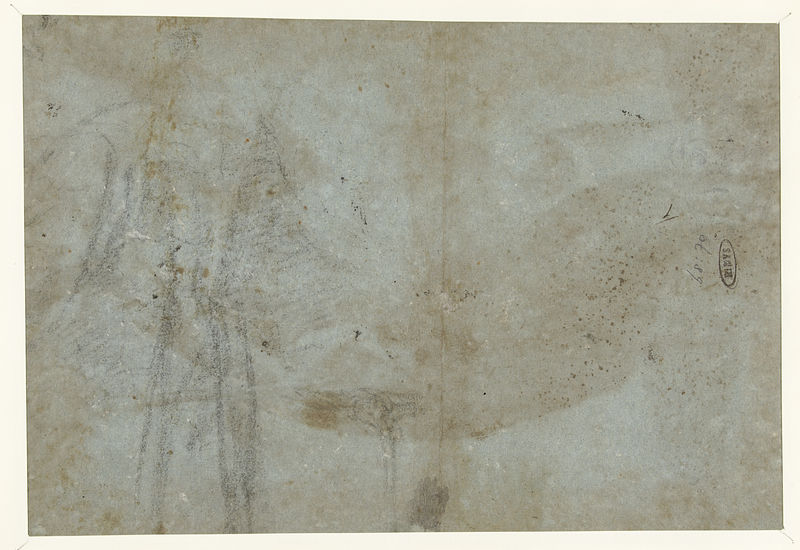
Titel: Schets van een staande man
Künstler: Pier Francesco Morazzone
Standort: Amsterdam
Institution: Rijksmuseum
Schlagwörter: blue, white, black, gray, green, modern, wall, japanese, pink, brown, mountain, water, flat, light, drawing, paper, frame, dots, sketch, writing, abstract, pencil, seal, forms, lines, shapes, fish, pale, rough, wash, shade, rust, mist, blank, tan, plain, page, scribble, faded, shape, spots, wand, numbers, faint, number, blur, smudge, random, flecken, speckled, crap, bullshit, coi, schwamm